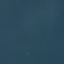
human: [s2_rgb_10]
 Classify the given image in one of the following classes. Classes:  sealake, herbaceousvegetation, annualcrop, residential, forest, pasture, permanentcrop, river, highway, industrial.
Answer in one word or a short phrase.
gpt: SeaLake